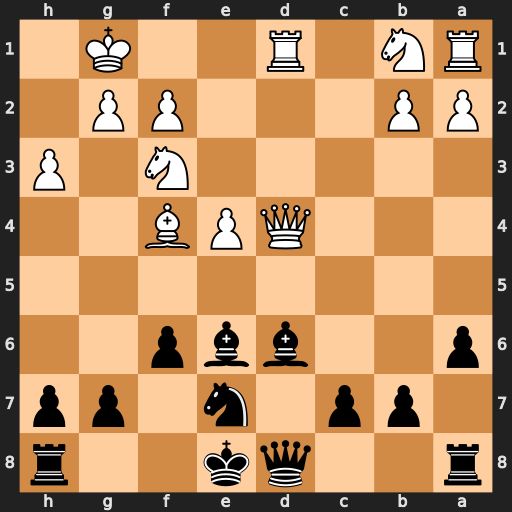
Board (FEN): r2qk2r/1pp1n1pp/p2bbp2/8/3QPB2/5N1P/PP3PP1/RN1R2K1
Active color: b
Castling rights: kq
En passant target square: -
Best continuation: Bxf4 Qa4+ Bd7